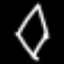
Label: diamond